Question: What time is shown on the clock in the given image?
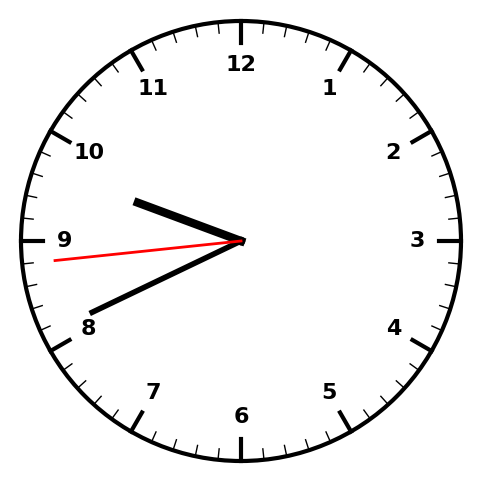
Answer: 09:40:44